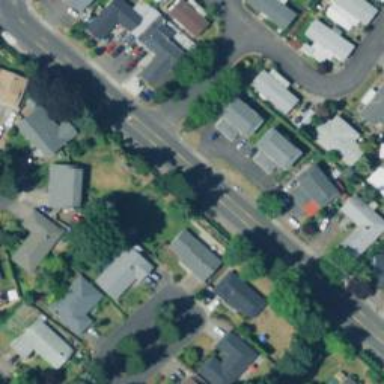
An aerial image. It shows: Living street.